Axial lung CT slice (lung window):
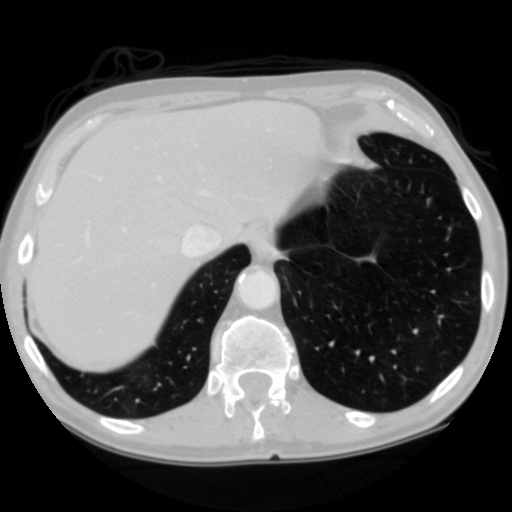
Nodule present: no